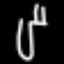
Label: fork